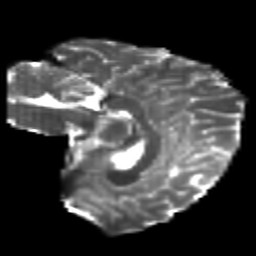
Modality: T2w
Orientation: sagittal
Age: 24
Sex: female
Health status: healthy
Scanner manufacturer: philips
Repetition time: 7.384 s
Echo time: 0.08599 s